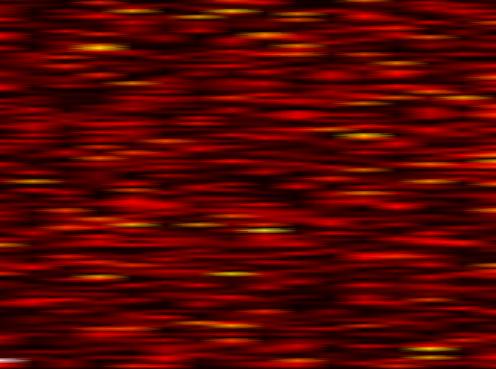
Label: FBMC